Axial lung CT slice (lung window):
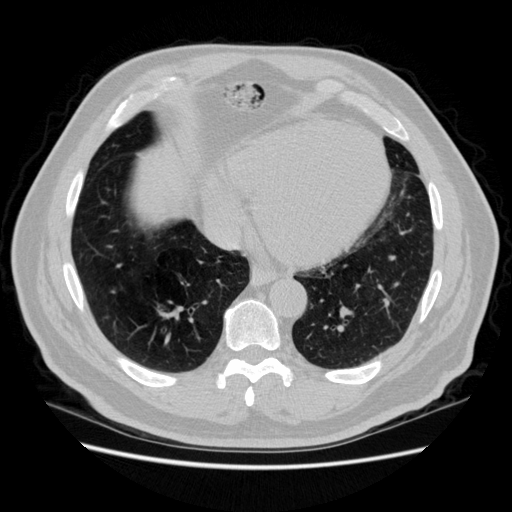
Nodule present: no